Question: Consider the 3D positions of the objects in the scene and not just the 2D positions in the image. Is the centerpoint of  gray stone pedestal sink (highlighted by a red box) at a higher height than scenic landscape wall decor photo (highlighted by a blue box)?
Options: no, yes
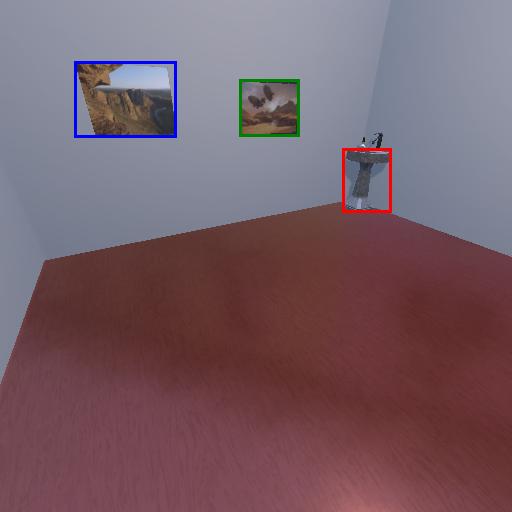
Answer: no